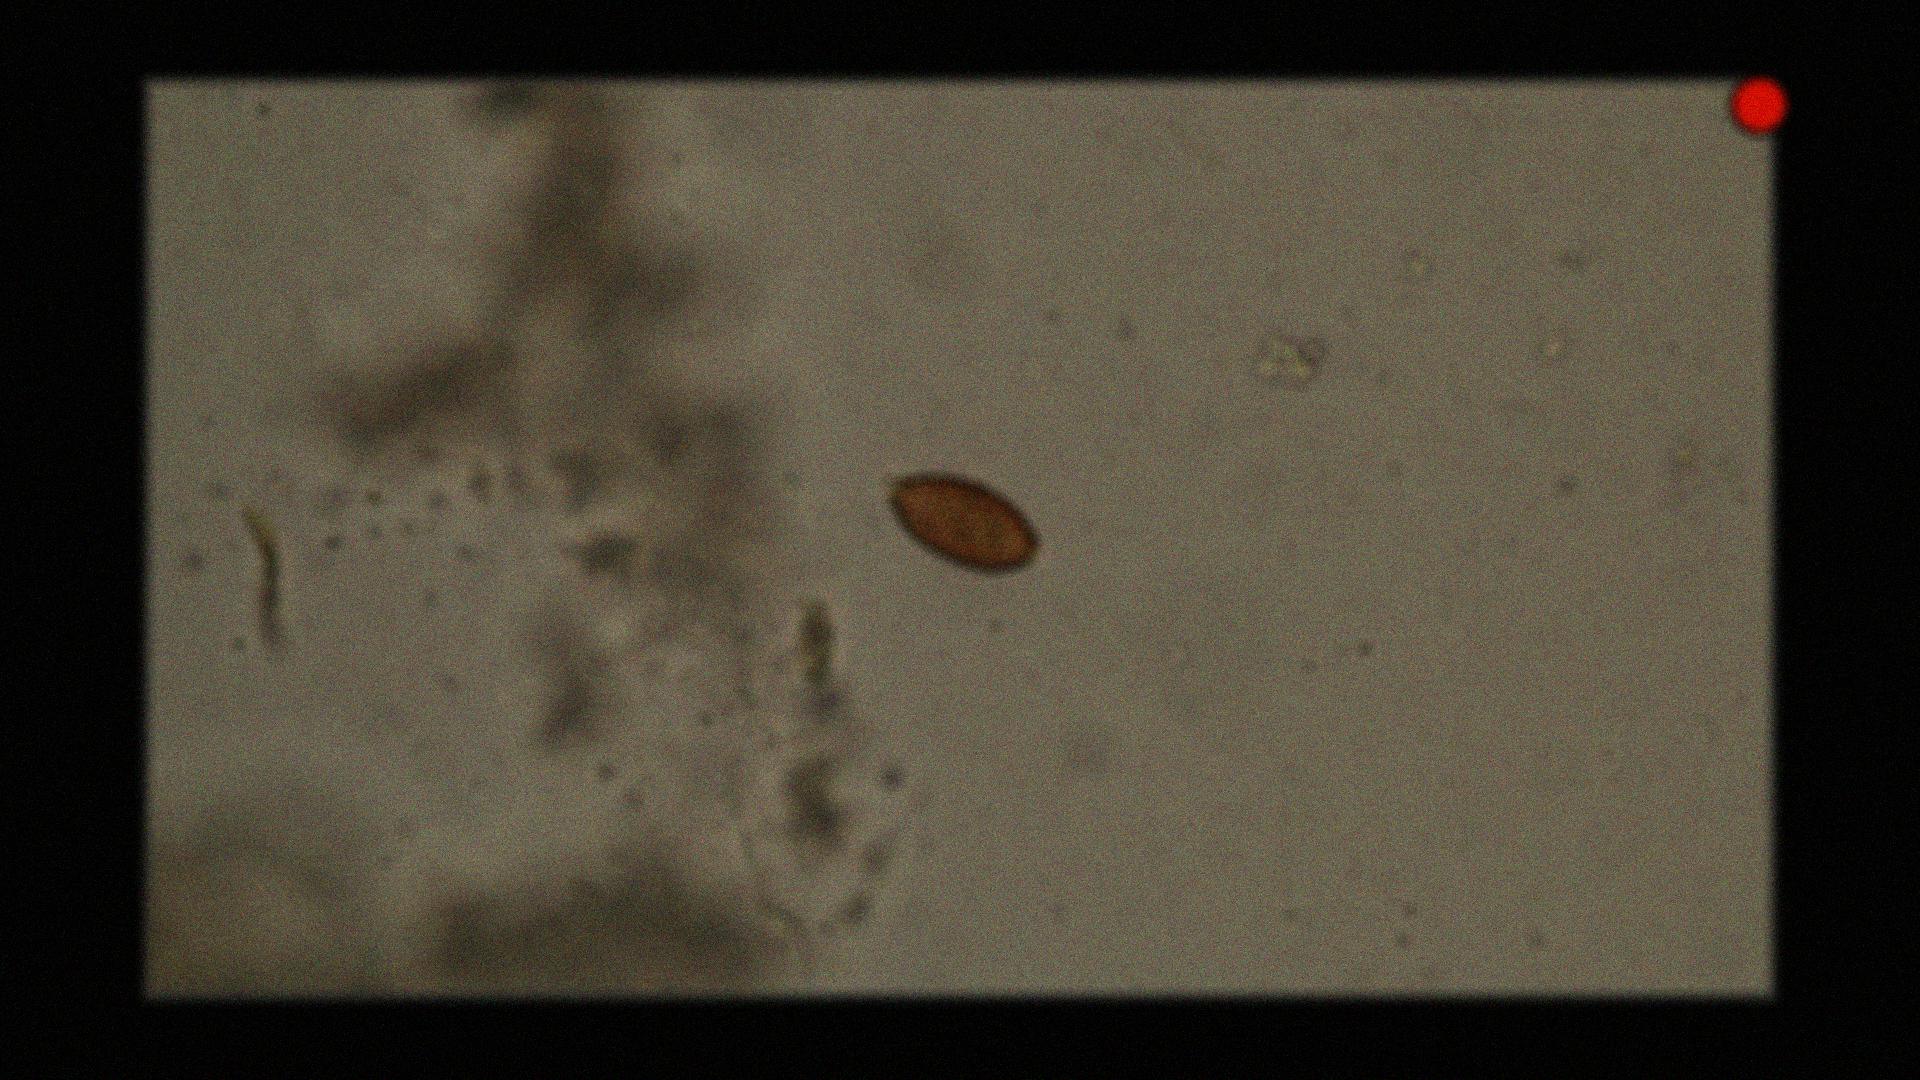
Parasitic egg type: Trichuris trichiura